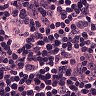
Metastatic tissue present: yes